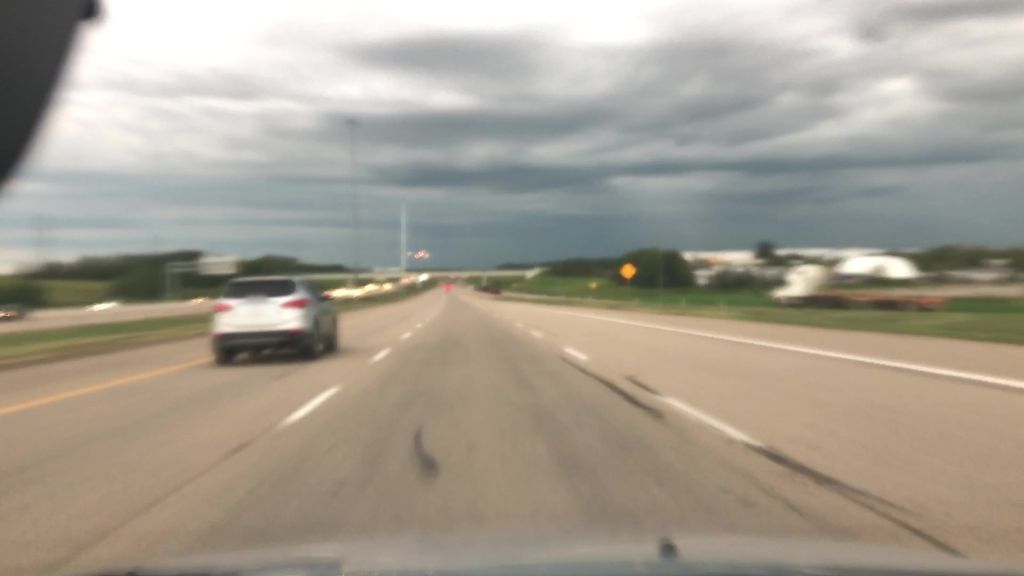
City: edmonton